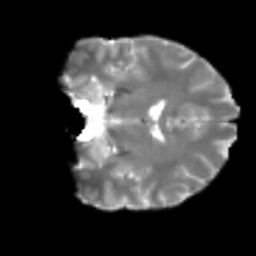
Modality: T2w
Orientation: coronal
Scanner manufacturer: siemens
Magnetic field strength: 3 T
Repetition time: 4 s
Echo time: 0.0594 s